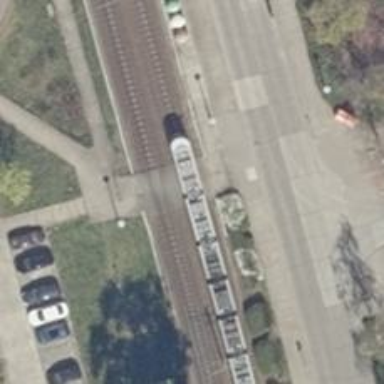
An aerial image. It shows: Uncontrolled tram crossing.